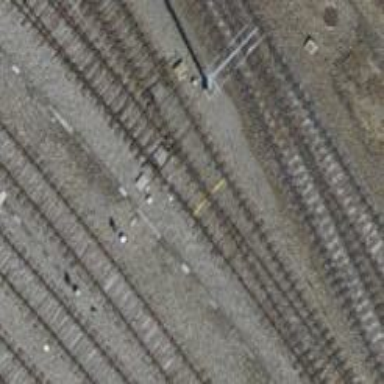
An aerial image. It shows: Single-track railway yard.